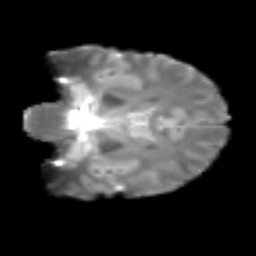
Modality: T2w
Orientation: coronal
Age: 22
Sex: female
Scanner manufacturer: siemens
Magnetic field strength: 3 T
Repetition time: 2.3 s
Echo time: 0.085 s